Question: I am having problems with properly displaying background image of navigation view.
Here is the pic:

Here is the code:
'''
- (id)initWithStyle:(UITableViewStyle)style {
if (self = [super initWithStyle:style]) {
UIImage *image = [UIImage imageNamed: @"bg_table_active.png"];
UIImageView *imageview = [[UIImageView alloc] initWithImage: image];
UIBarButtonItem *addButton = [[UIBarButtonItem alloc]
initWithTitle:NSLocalizedString(@"Settings", @"")
style:UIBarButtonItemStyleDone
target:self
action:@selector(GoToSettings)];
self.navigationItem.titleView = imageview;
self.navigationItem.rightBarButtonItem = addButton;
self.navigationItem.hidesBackButton = TRUE;
}
return self;
}
'''
How can I make the picture stretch to the whole navigation view?
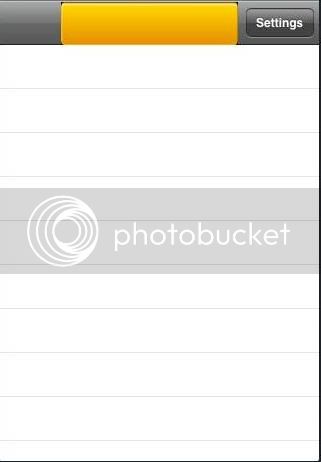
Answer: I do exactly this in my app. Within AppDelegate I have this code:
'''
@implementation UINavigationBar (CustomImage)
- (void)drawRect:(CGRect)rect
{
UIImage *image = [UIImage imageNamed: @"custom_nav_bar.png"];
[image drawInRect:CGRectMake(0, 0, self.frame.size.width, self.frame.size.height)];
}
@end
'''